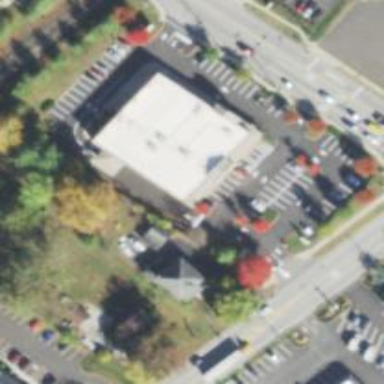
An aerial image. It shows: Pharmacy providing healthcare services.